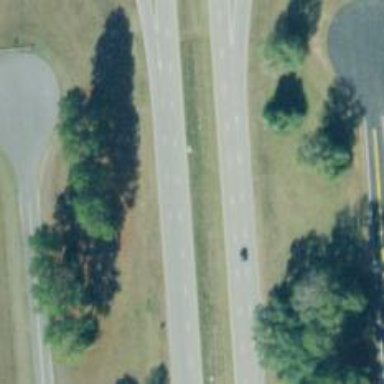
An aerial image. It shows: Expressway with asphalt surface classified as trunk highway.